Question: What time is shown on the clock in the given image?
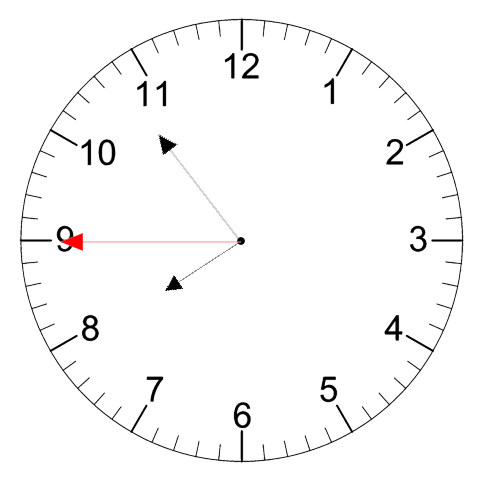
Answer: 07:53:45